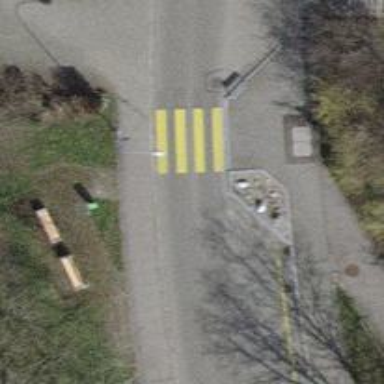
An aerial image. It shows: Marked road crossing.